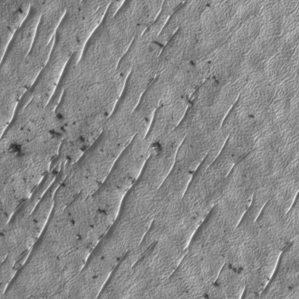
Label: frost